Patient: sex M, age 81
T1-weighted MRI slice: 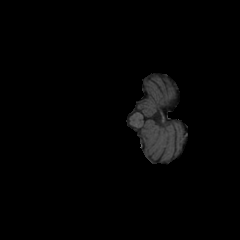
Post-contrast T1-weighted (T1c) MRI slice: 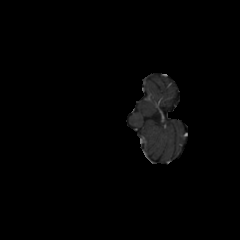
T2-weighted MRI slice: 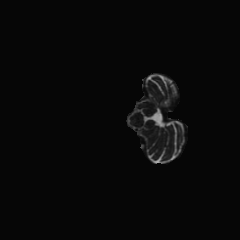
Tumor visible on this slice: no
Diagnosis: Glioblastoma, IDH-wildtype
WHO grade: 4